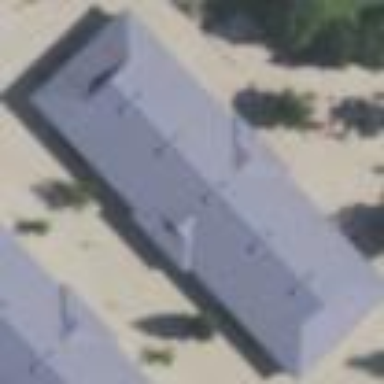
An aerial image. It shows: School building.